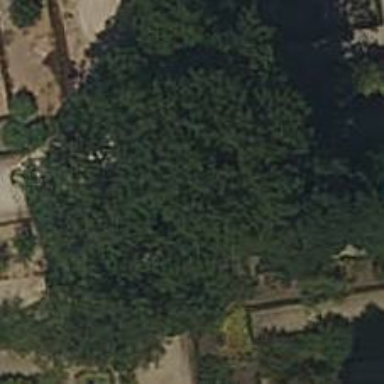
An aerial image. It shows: Natural monument featuring evergreen needle-leaved tree.